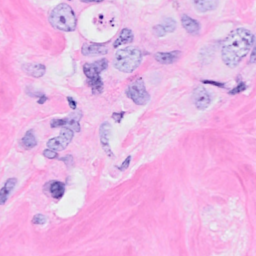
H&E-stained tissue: Breast